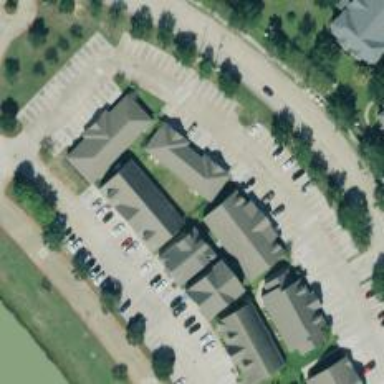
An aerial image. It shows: Parking space.